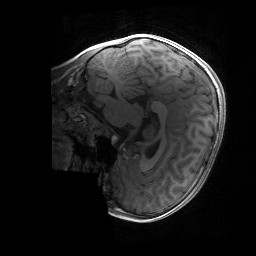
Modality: T1w
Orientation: sagittal
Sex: male
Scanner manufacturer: siemens
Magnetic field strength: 3 T
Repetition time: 1.9 s
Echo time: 0.00243 s